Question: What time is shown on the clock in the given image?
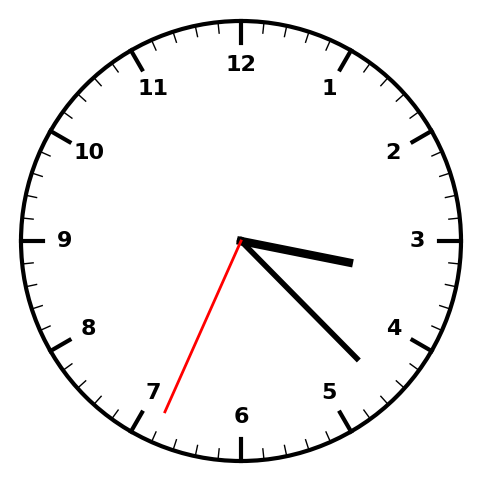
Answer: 03:22:34